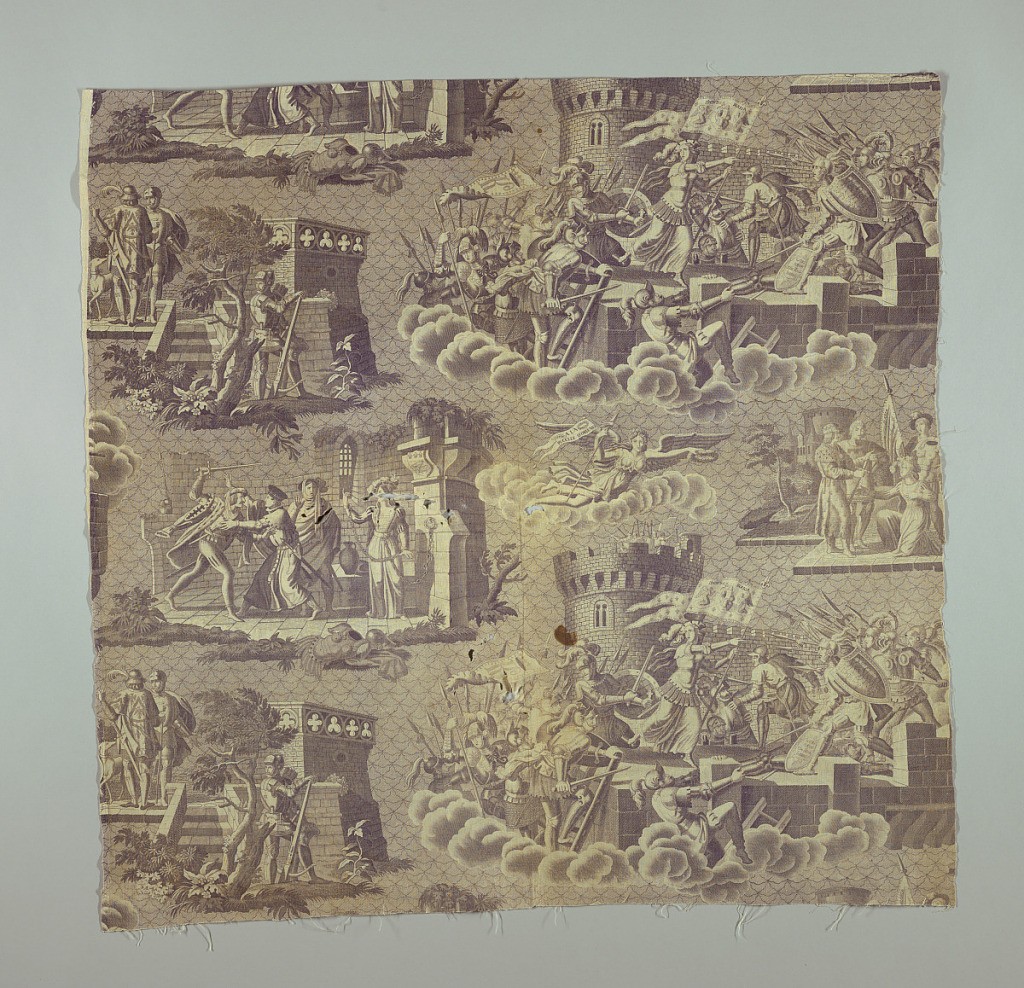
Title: A la Pucelle d'Orleans
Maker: Richards
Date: ca. 1820
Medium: Technique: printed by engraved roller
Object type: Textile
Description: Four scenes of events in the life of Joan of Arc.  In the largest scene, Joan carries a banner that reads, 'Ihesus, Maria'.  There is a shield on the battlement that says in English "God save the King Harry."